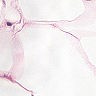
Metastatic tissue present: no